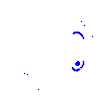
Particle: electron